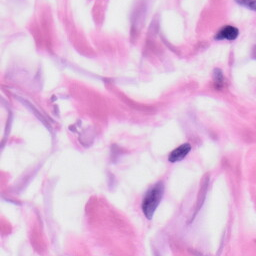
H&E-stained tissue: Skin